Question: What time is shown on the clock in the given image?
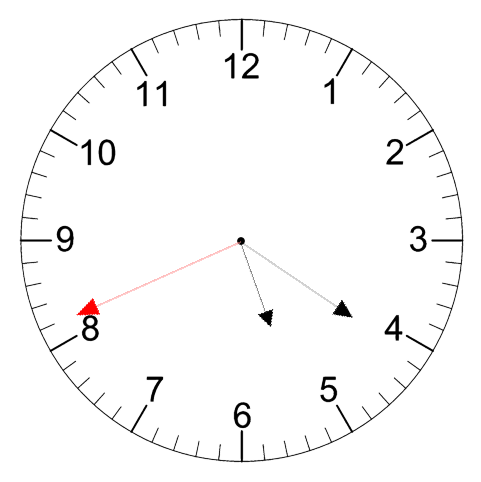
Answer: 05:20:41